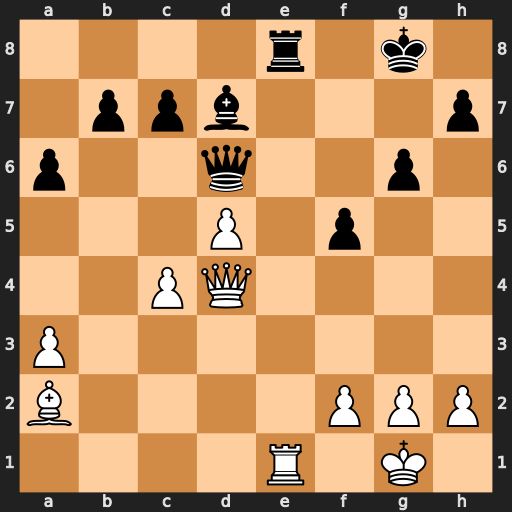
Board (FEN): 4r1k1/1ppb3p/p2q2p1/3P1p2/2PQ4/P7/B4PPP/4R1K1
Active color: w
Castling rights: -
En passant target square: -
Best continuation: Rxe8+ Bxe8 c5